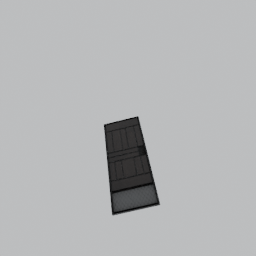
Label: architecture